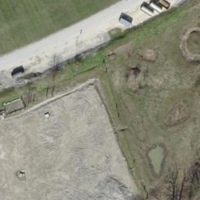
EUNIS habitat code: 54
Species observed at this site:
Pholidoptera griseoaptera
Ischnura elegans
Anax imperator